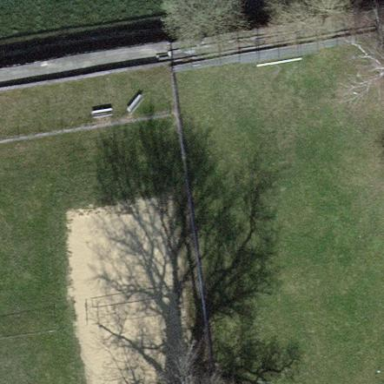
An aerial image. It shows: Sandy pitch for beach volleyball.